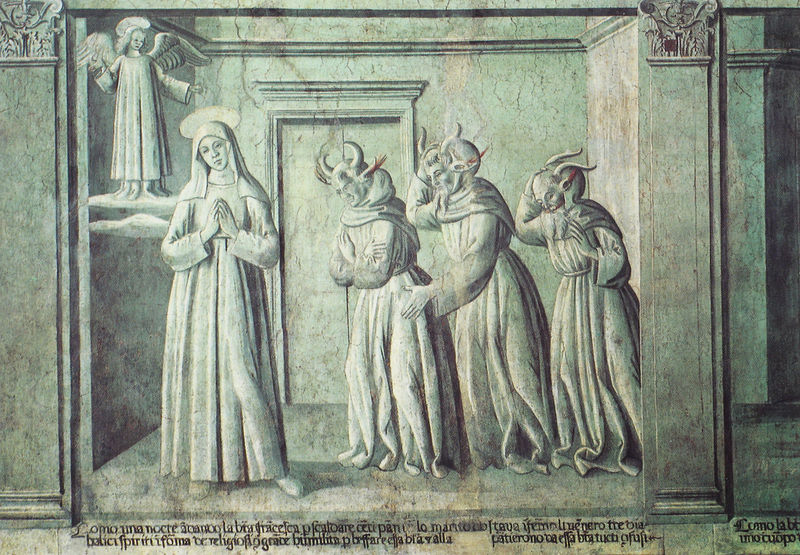
Titel: Rom, Monastero di Tor de’ Specchi, Fresken
Künstler: Benozzo Gozzoli
Standort: Rom, Via del Teatro di Marcello, Monastero di Tor de’ Specchi  (EU - I - Latium)
Schlagwörter: flügel, wolken, frauen, frau, männer, raum, skizze, säule, tür, zeichnung, wolke, malerei, bart, innenraum, kirche, drei, gewänder, engel, skulptur, schrift, pilaster, unterschrift, kloster, nonne, orden, beten, teufel, versuchung, plan, heilige, hörner, maria, nonnen, ordensfrauen, mánner